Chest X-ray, PA view. Patient: 49 years old, sex F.
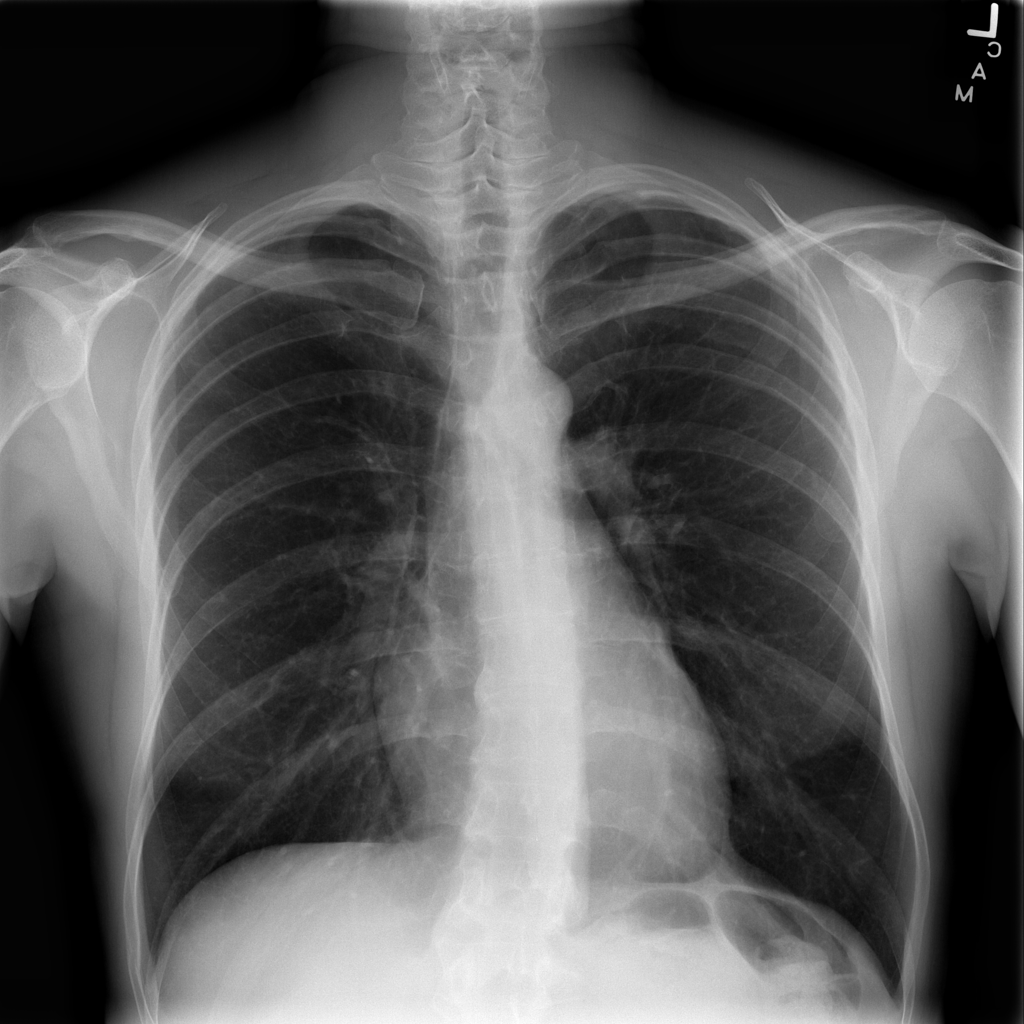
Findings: No Finding